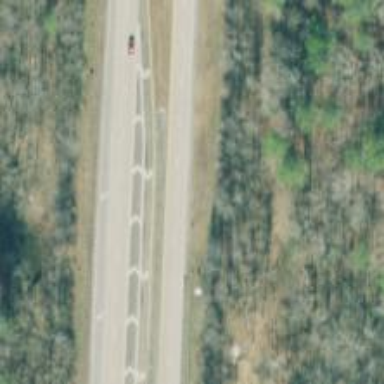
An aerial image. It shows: Trunk link highway.